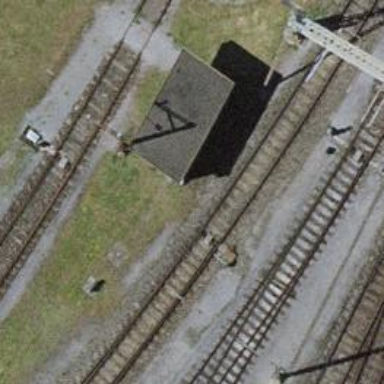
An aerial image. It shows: Railway switch.